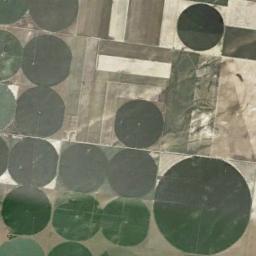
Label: circular_farmland